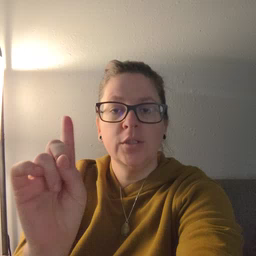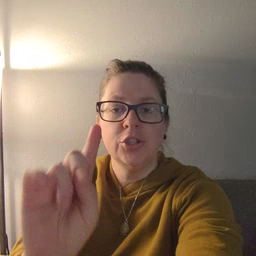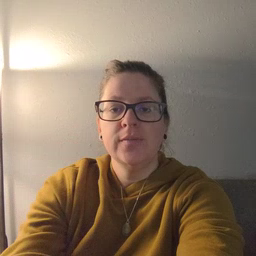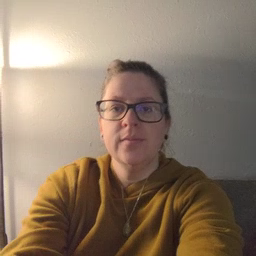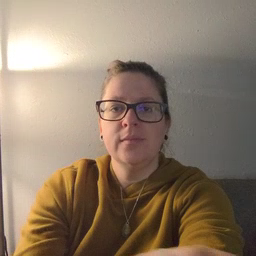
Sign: where